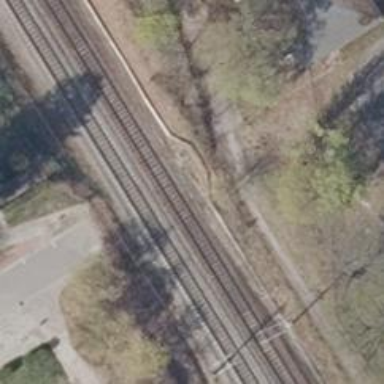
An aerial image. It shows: Bridge over electrified railway with contact line.